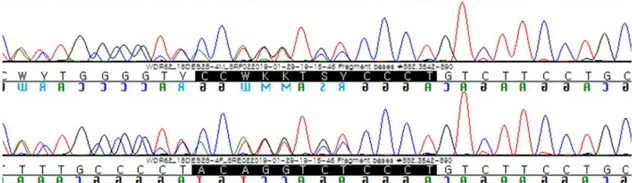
Reverse DNA sequence chromatography for the patient and her parents. (B) c.1684C>G.
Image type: chart (chart)